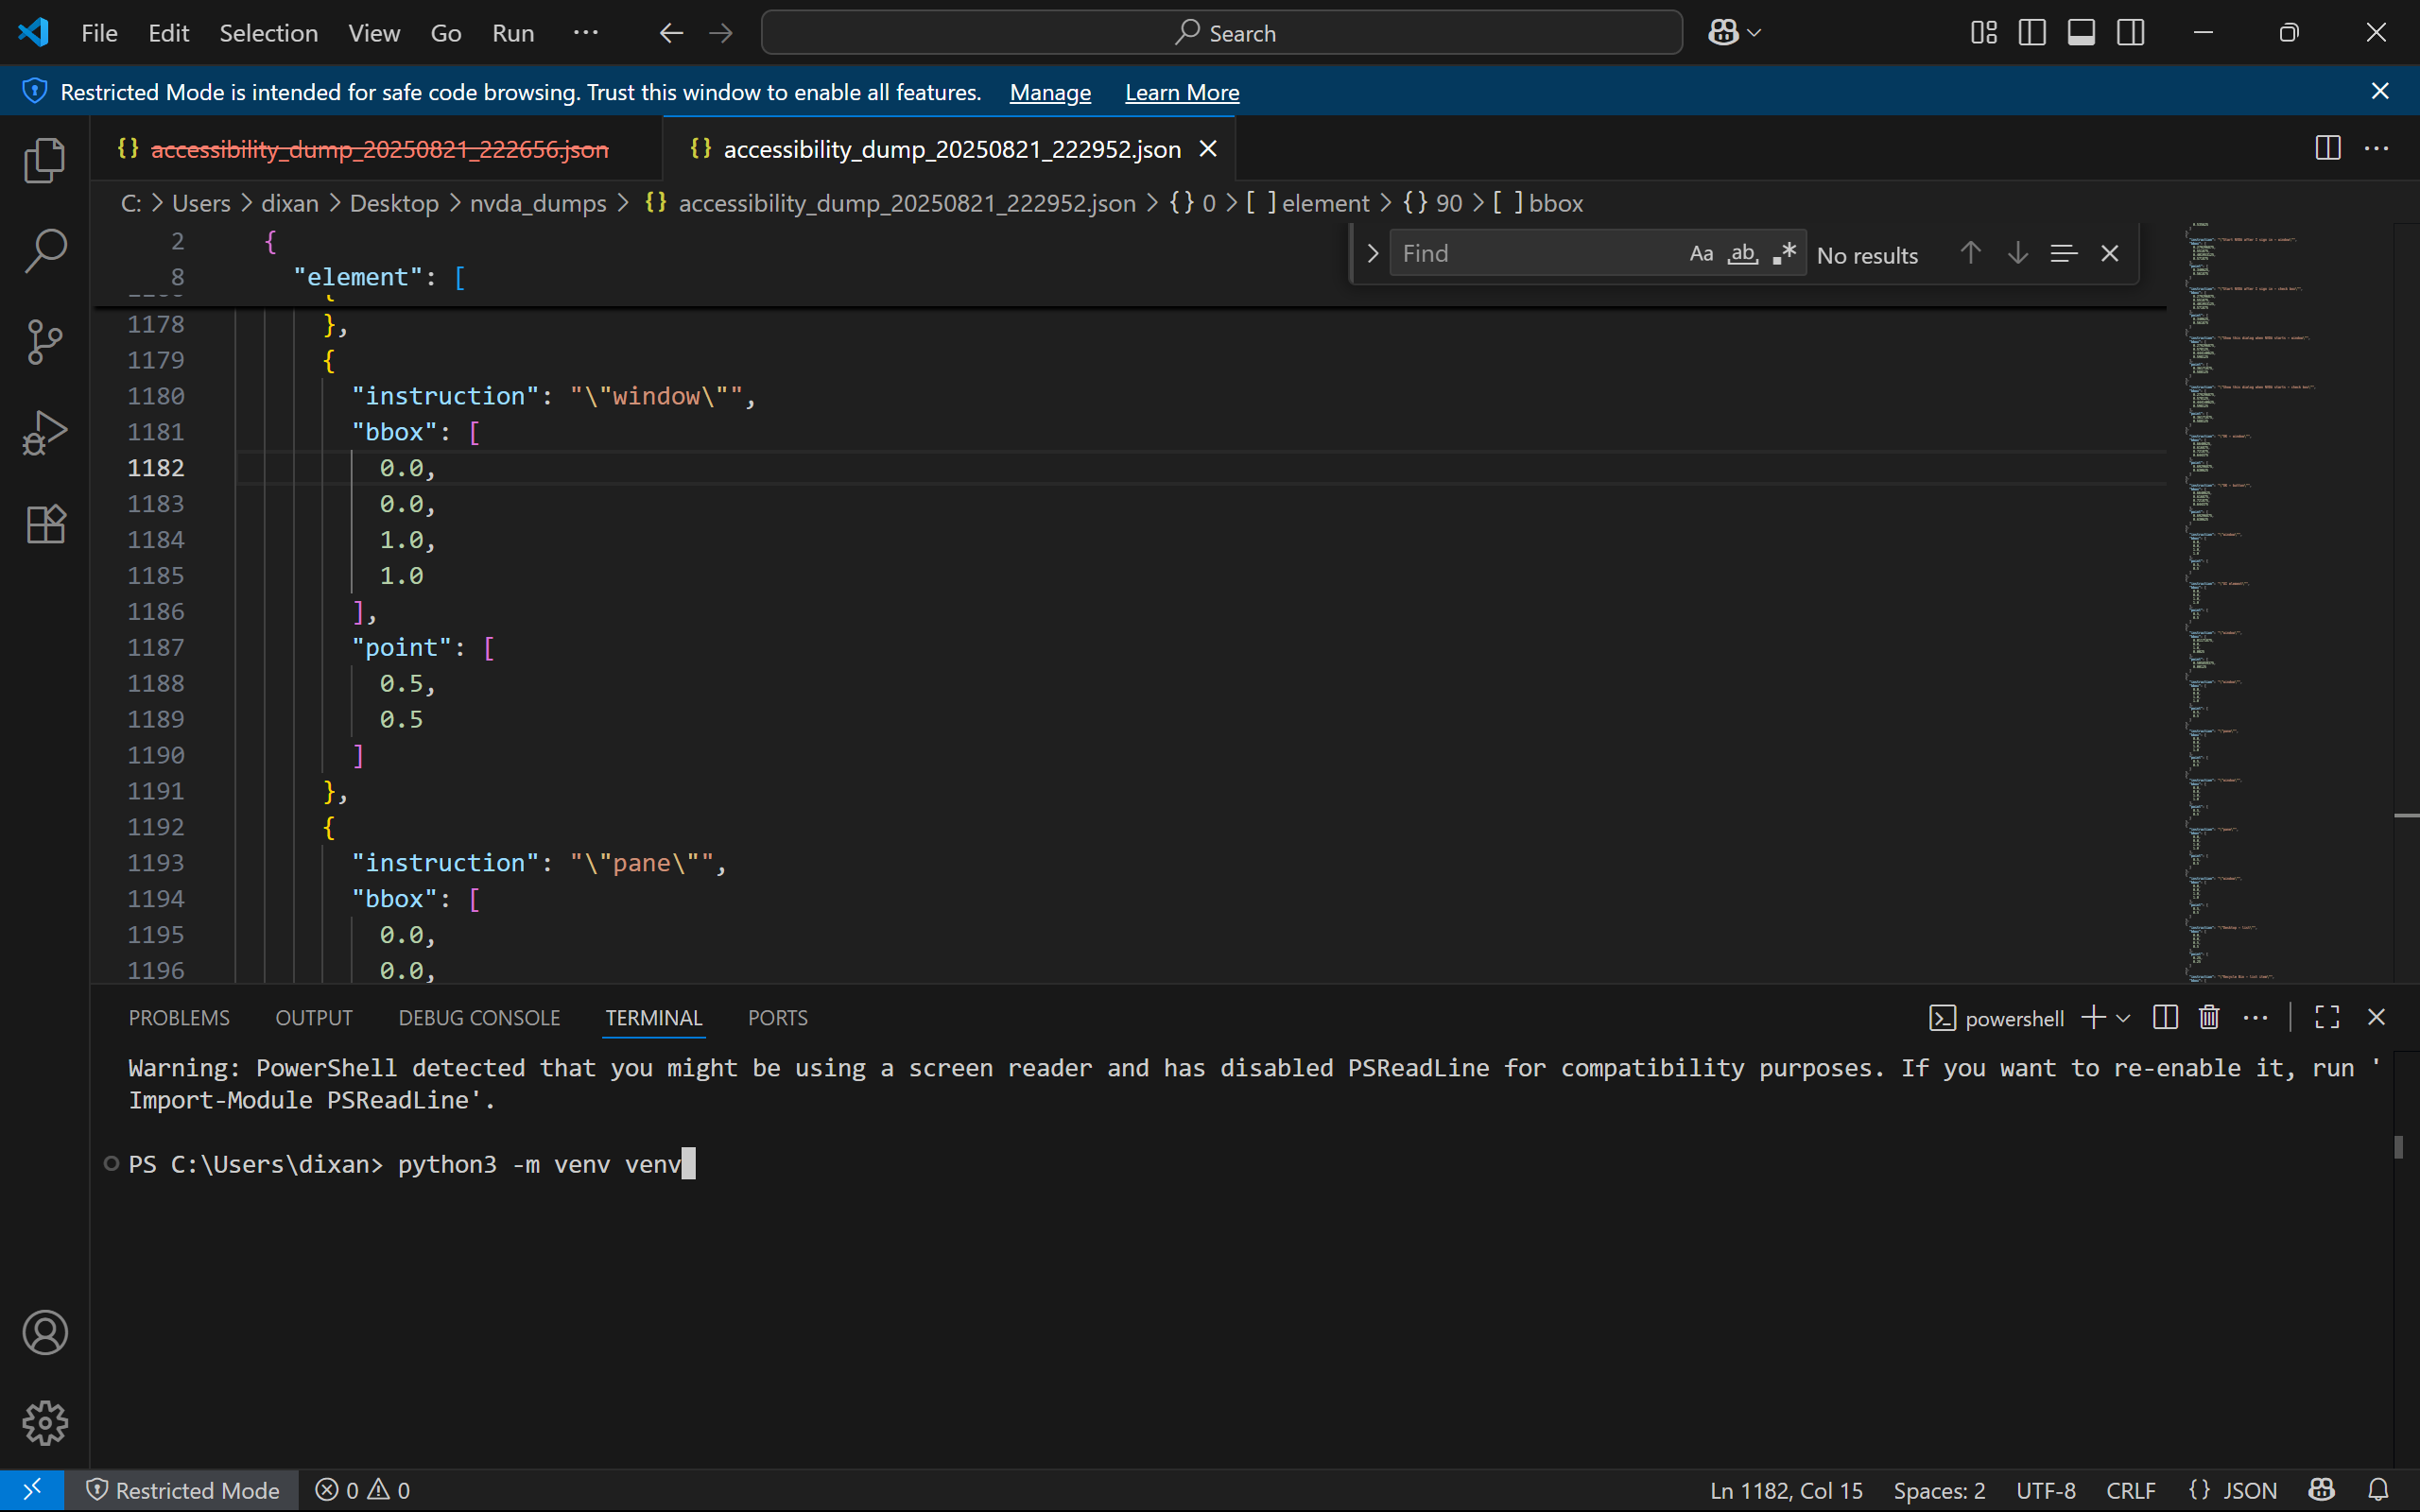
UI elements on screen:
"Desktop - window"
"Settings - window"
"System - menu bar - Contains commands to manipulate the window"
"System - menu item"
"title bar - value: Settings"
"Minimise - button - Moves the window out of the way"
"Maximise - button - Makes the window full screen"
"Close - button - Closes the window"
"Untitled document - Google Docs - window"
"System - menu bar - Contains commands to manipulate the window"
"System - menu item"
"title bar - value: Untitled document - Google Docs"
"Minimise - button - Moves the window out of the way"
"Maximise - button - Makes the window full screen"
"Close - button - Closes the window"
"Tom Holland and Gordon Ramsay Bond Over A Spicy Fried Chicken Sandwich - YouTube - window"
"System - menu bar - Contains commands to manipulate the window"
"System - menu item"
"title bar"
"Minimise - button - Moves the window out of the way"
"Maximise - button - Makes the window full screen"
"Close - button - Closes the window"
"Amazon.co.uk: Low Prices in Electronics, Books, Sports Equipment & more - window"
"System - menu bar - Contains commands to manipulate the window"
"System - menu item"
"title bar"
"Minimise - button - Moves the window out of the way"
"Maximise - button - Makes the window full screen"
"Close - button - Closes the window"
"Home - BBC News - window"
"System - menu bar - Contains commands to manipulate the window"
"System - menu item"
"title bar - value: Home - BBC News"
"Minimise - button - Moves the window out of the way"
"Maximise - button - Makes the window full screen"
"Close - button - Closes the window"
"window"
"Taskbar - pane"
"pane"
"Running applications - pane"
"accessibility_dump_20250821_222952.json - Visual Studio Code - pane"
"pane"
"Minimize - button"
"Maximize - button"
"Restore - button"
"Close - button"
"pane"
"accessibility_dump_20250821_222952.json - Visual Studio Code - document"
"section"
"pane"
"window"
"UI element"
"window"
"UI element"
"Welcome to NVDA - window"
"title bar - value: Welcome to NVDA"
"Close - button - Closes the window"
"Welcome to NVDA - dialog - Welcome to NVDA!
Most commands for controlling NVDA require you to hol..."
"Welcome to NVDA! - window"
"Welcome to NVDA! - text"
"Most commands for controlling NVDA require you to hold down the NVDA key while pressing other key..."
"Options - window"
"Options - grouping"
"Keyboard layout: - window"
"Keyboard layout: - text"
"Keyboard layout: - window"
"Keyboard layout: - combo box - value: laptop"
"Keyboard layout: - text - value: laptop"
"Open - button"
"Use CapsLock as an NVDA modifier key - window"
"Use CapsLock as an NVDA modifier key - check box"
"Start NVDA after I sign in - window"
"Start NVDA after I sign in - check box"
"Show this dialog when NVDA starts - window"
"Show this dialog when NVDA starts - check box"
"OK - window"
"OK - button"
"Windows Input Experience - window"
"Spotify – Liked Songs - document"
"section"
"window"
"pane"
"window"
"pane"
"window"
"Desktop"
"list item"
"Adobe Acrobat - list item"
"Adobe Digital Editions 4.5 - list item"
"Attack SharkX3Mouse - list item"
"Audacity - list item"
"Edit - list item"
"HP Support Assistant - list item"
"Imaging Edge Desktop - list item"
"NVDA"
"Remote - list item"
"Riot Client - list item"
"Ryzen Controller - list item"
"Steam - list item"
"VALORANT - list item"
"Viewer"
"AddonTemplate-master - list item"
"nvda_dumps - list item"
"list item"
"treetojson - list item"
"Tree2JSON.nvda-addon - list item"
"treetojson.zip - list item"